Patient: sex M, age 76
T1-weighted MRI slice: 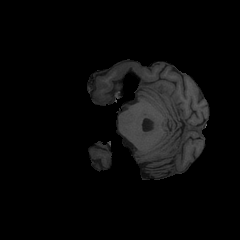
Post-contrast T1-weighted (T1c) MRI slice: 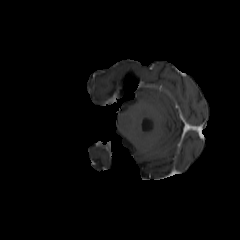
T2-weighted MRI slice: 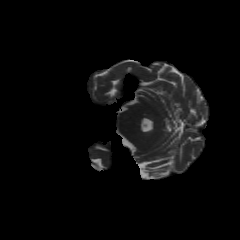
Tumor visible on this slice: no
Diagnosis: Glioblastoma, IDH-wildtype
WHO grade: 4